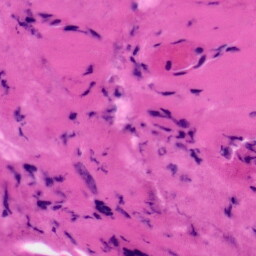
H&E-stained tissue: Tonsil